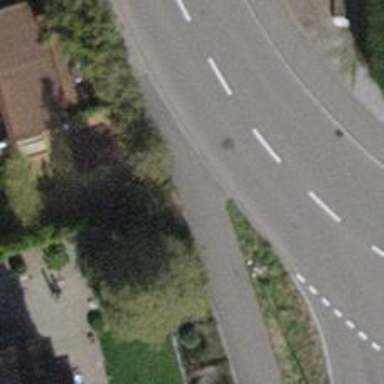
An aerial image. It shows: Sidewalk along the footway.